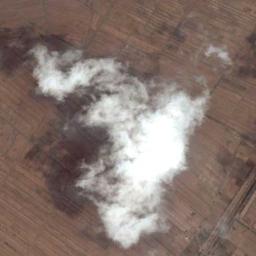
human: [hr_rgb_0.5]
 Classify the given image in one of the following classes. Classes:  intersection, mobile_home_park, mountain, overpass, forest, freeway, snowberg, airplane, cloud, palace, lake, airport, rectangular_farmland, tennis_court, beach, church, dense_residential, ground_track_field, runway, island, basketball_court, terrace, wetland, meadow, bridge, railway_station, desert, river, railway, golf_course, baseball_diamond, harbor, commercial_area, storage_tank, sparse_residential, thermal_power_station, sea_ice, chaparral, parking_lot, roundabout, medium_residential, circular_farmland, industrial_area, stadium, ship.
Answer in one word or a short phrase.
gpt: cloud